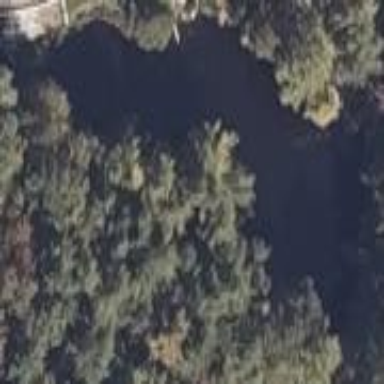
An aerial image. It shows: Peaceful pond surrounded by nature.